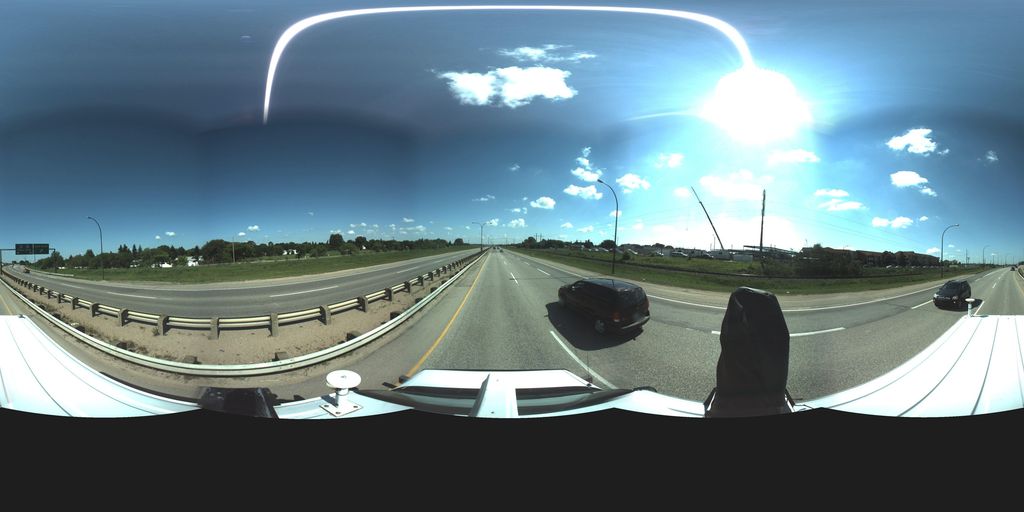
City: saskatoon